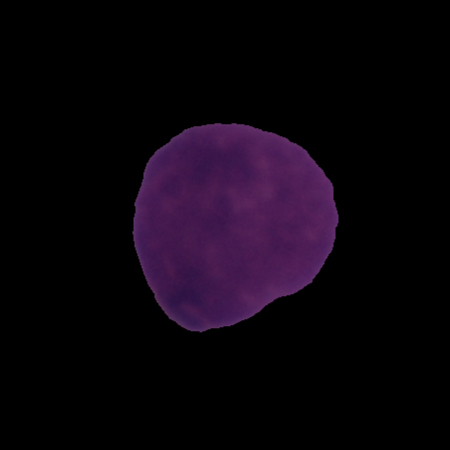
Label: cancer